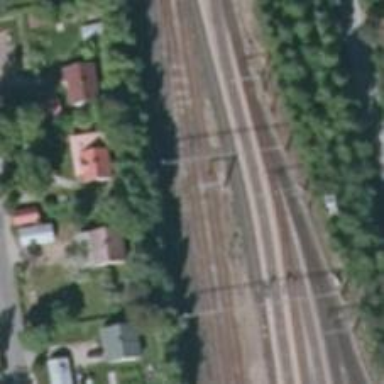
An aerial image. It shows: Railway track with continuous electrified contact lines.